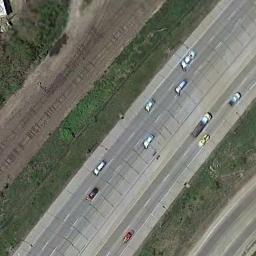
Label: freeway